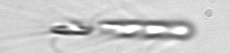
Label: Chaetoceros_subtilis